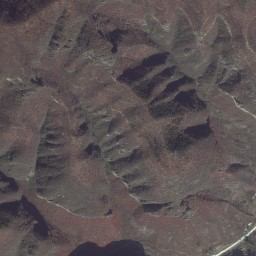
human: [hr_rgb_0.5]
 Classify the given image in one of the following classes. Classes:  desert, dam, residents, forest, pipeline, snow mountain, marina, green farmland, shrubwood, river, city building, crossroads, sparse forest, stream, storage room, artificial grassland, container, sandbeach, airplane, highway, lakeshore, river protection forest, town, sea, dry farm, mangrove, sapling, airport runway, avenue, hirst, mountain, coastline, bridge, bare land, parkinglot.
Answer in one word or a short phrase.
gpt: mountain